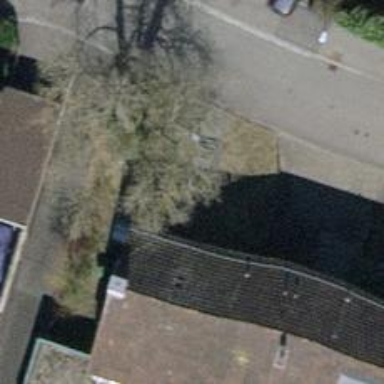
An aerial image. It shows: Urban area featuring tree as natural element.